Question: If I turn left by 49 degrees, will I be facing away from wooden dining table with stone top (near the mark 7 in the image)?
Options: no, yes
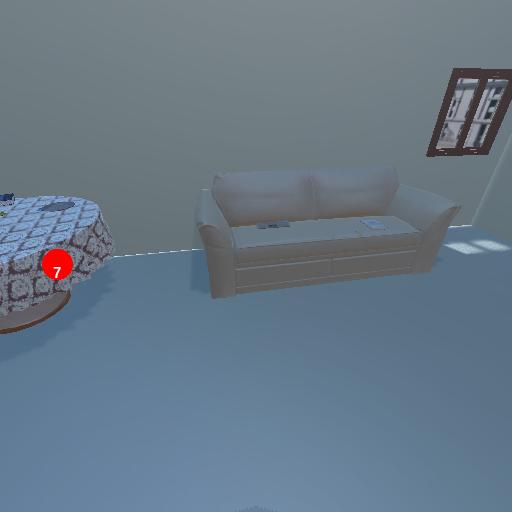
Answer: no